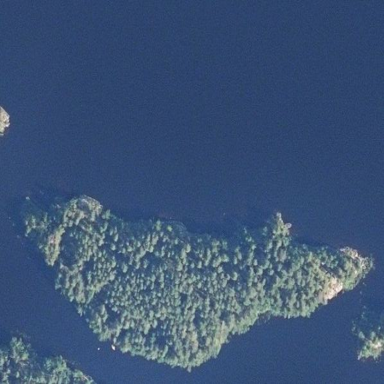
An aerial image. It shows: Islet.